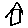
Label: house